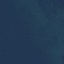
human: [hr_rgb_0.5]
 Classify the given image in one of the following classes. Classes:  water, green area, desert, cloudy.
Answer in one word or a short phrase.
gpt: water